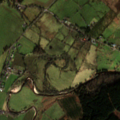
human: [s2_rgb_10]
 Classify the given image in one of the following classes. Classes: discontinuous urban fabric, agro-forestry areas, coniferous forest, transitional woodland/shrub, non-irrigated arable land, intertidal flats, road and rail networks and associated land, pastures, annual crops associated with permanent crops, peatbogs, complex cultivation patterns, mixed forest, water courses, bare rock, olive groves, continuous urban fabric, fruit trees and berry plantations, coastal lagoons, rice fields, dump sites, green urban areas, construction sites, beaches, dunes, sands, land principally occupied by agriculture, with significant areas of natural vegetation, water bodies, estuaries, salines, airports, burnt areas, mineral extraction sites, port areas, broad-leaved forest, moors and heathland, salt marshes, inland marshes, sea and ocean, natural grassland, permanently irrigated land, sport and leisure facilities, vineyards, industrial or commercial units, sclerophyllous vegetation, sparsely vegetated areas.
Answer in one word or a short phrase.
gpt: pastures, land principally occupied by agriculture, with significant areas of natural vegetation, coniferous forest, peatbogs